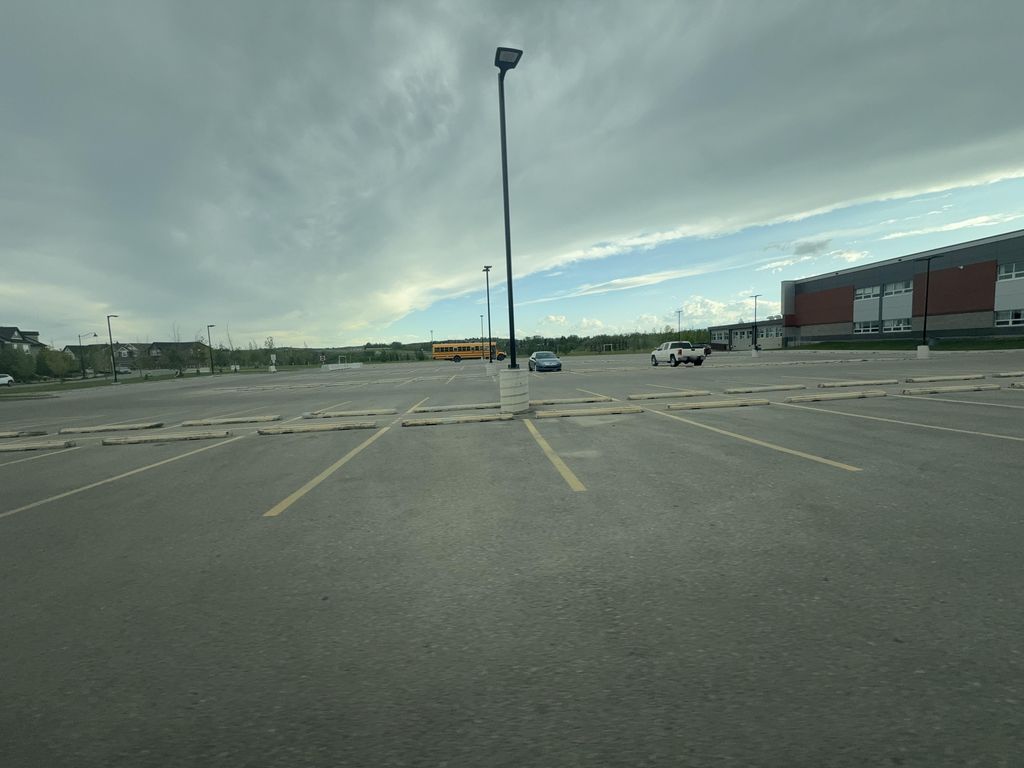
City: calgary